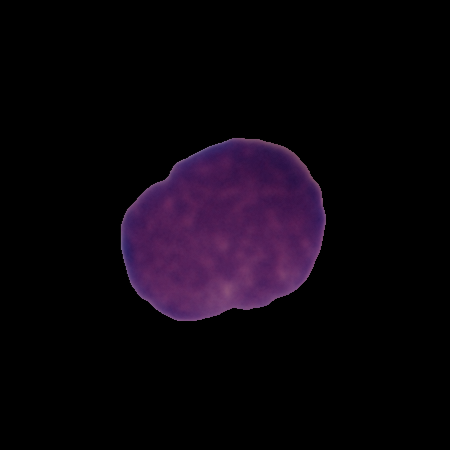
Label: healthy